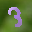
Label: 3